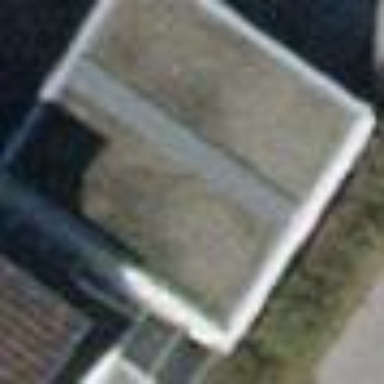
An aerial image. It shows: Garage.